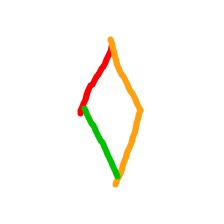
Shape: rhombus